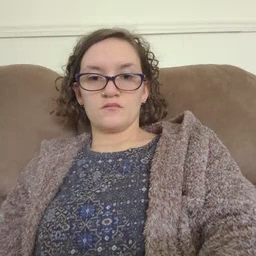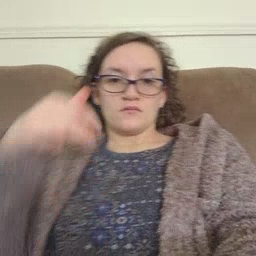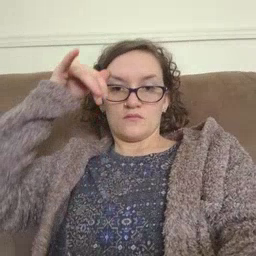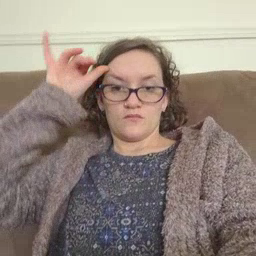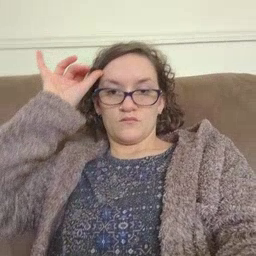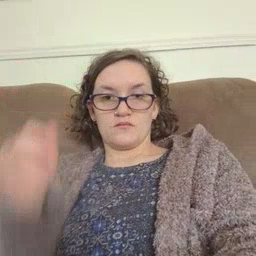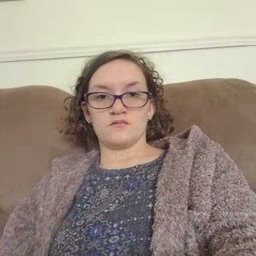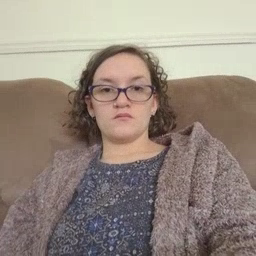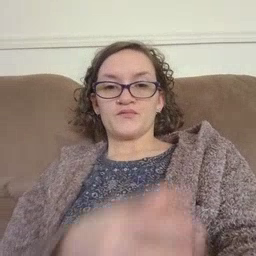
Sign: cow